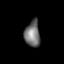
Tissue: lung
Cell type: Endothelial cells
Senescence score: 0.7035
Nuclear area (px): 390
Mean DAPI intensity: 114.287